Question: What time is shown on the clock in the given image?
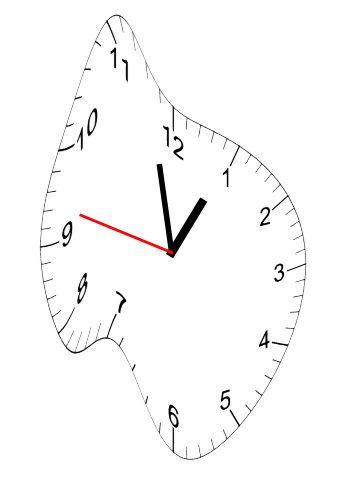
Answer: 12:57:47